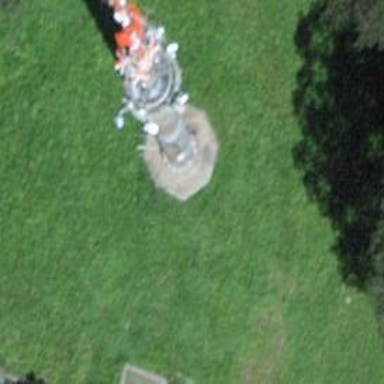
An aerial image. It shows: Communication tower with antenna.